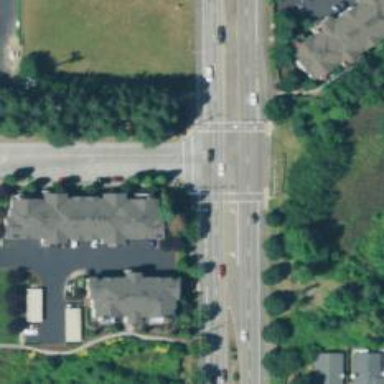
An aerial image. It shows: Crossing on the road.